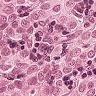
Metastatic tissue present: yes